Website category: game
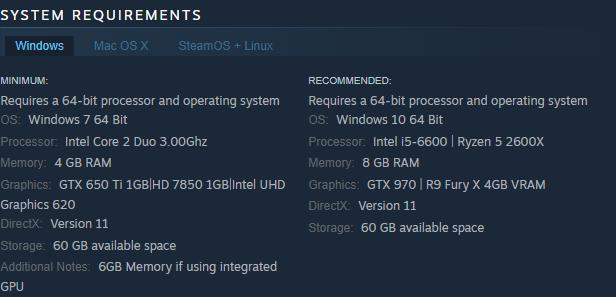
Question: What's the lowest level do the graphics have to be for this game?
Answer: GTX 650 Ti 1GB|HD 7850 1GB|Intel UHD Graphics 620

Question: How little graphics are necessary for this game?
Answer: GTX 650 Ti 1GB|HD 7850 1GB|Intel UHD Graphics 620

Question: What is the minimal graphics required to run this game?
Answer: GTX 650 Ti 1GB|HD 7850 1GB|Intel UHD Graphics 620

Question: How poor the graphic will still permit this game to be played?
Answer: GTX 650 Ti 1GB|HD 7850 1GB|Intel UHD Graphics 620

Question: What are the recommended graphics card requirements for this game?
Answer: GTX 970 | R9 Fury X 4GB VRAM

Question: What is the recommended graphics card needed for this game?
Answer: GTX 970 | R9 Fury X 4GB VRAM

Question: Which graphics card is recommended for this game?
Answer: GTX 970 | R9 Fury X 4GB VRAM

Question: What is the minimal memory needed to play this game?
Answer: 4 GB RAM

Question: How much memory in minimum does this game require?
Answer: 4 GB RAM

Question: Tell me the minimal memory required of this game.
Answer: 4 GB RAM

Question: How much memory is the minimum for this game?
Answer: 4 GB RAM

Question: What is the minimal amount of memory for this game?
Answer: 4 GB RAM

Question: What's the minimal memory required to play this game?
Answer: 4 GB RAM

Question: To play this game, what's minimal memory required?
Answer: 4 GB RAM

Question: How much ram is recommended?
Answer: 8 GB RAM

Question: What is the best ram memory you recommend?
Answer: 8 GB RAM

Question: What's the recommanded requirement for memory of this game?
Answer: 8 GB RAM

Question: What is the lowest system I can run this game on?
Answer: Windows 7 64 Bit

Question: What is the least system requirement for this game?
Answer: Windows 7 64 Bit

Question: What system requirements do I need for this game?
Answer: Windows 7 64 Bit

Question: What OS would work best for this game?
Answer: Windows 10 64 Bit

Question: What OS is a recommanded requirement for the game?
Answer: Windows 10 64 Bit

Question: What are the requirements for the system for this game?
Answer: Windows 10 64 Bit

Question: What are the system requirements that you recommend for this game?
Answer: Windows 10 64 Bit

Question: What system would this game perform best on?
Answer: Windows 10 64 Bit

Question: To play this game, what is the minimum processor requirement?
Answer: Intel Core 2 Duo 3.00Ghz

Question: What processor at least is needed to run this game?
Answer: Intel Core 2 Duo 3.00Ghz

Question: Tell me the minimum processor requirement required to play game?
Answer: Intel Core 2 Duo 3.00Ghz

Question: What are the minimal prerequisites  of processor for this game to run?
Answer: Intel Core 2 Duo 3.00Ghz

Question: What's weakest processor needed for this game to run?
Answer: Intel Core 2 Duo 3.00Ghz

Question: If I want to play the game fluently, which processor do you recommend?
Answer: Intel i5-6600 | Ryzen 5 2600X

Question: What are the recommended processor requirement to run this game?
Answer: Intel i5-6600 | Ryzen 5 2600X

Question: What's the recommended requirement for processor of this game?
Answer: Intel i5-6600 | Ryzen 5 2600X

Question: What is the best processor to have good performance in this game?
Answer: Intel i5-6600 | Ryzen 5 2600X

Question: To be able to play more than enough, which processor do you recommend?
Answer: Intel i5-6600 | Ryzen 5 2600X